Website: apple
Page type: payment
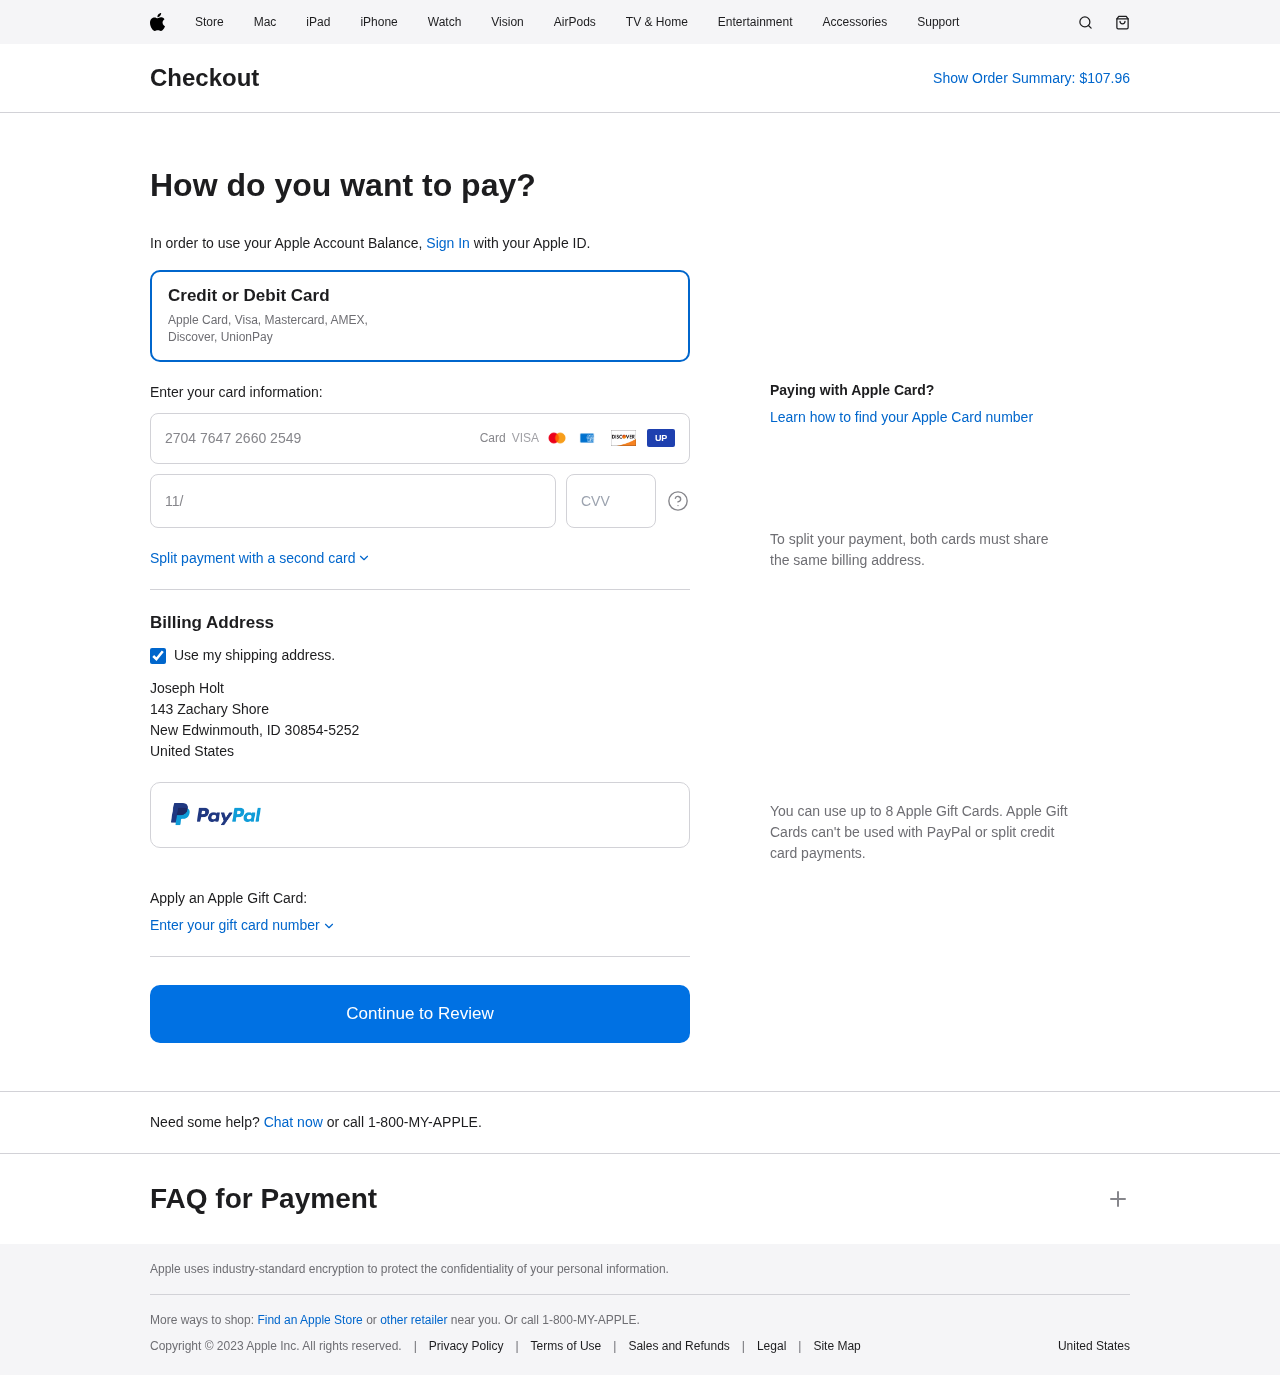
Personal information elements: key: PII_CARD_CVV
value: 520
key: PII_CARD_EXPIRY
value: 11/26
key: PII_CARD_NUMBER
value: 2704 7647 2660 2549
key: PII_COUNTRY
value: United States
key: PII_FULLNAME
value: Joseph Holt
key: PII_STREET
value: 143 Zachary Shore
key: PII_CITY_STATE_ZIP
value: New Edwinmouth, ID 30854-5252
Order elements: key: ORDER_TOTAL
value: $107.96